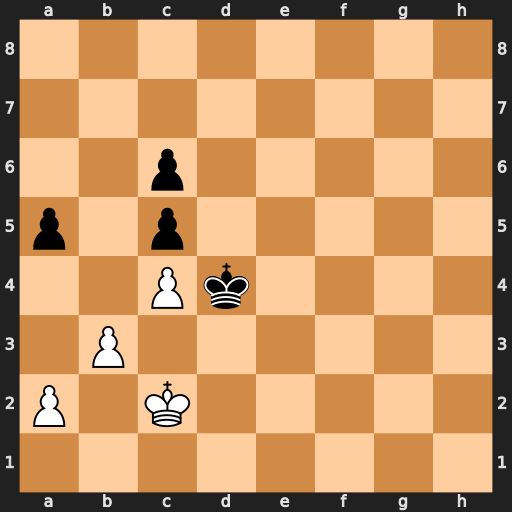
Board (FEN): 8/8/2p5/p1p5/2Pk4/1P6/P1K5/8
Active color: w
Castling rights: -
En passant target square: -
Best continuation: Kb2 a4 Ka3 axb3 Kxb3